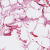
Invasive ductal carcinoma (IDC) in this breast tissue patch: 0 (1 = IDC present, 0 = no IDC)